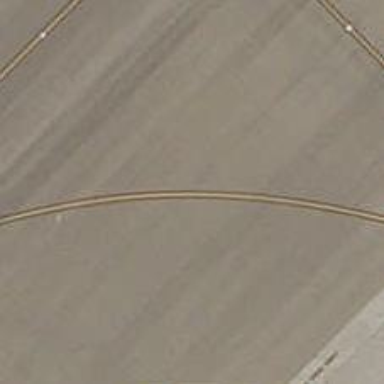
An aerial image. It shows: Image of taxiway at airport.